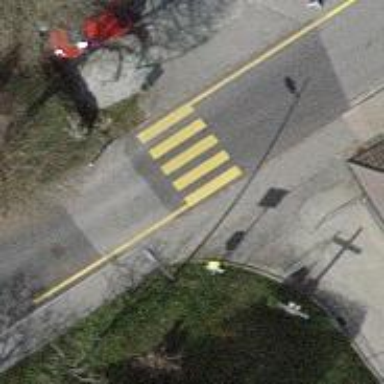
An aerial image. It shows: Marked zebra crossing with clear markings.